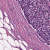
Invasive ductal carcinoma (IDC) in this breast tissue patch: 1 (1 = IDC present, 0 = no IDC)